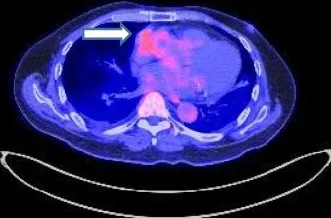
18FDG & 68Ga-DOTATATE positron emission tomography (PET)/CT at presentation demonstrating a right anterior mediastinal mass of 3.3 cm x 1.2 cm, with mild dual-tracer avidity. A, image with 18FDG tracer.
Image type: radiology (pet)